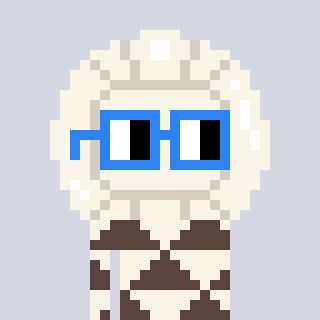
a pixel art character with square blue glasses, a volleyball-shaped head and a darkbrown-colored body on a cool background